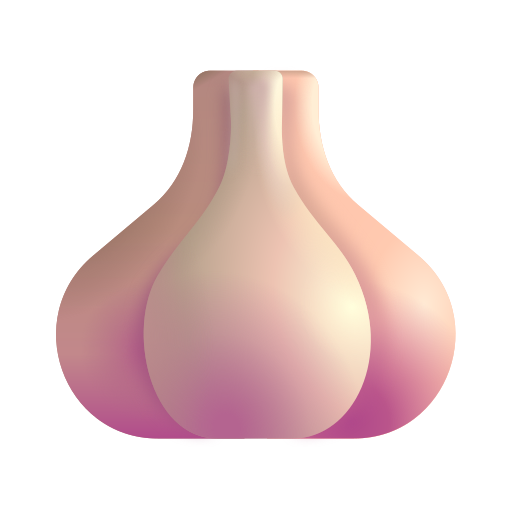
garlic color